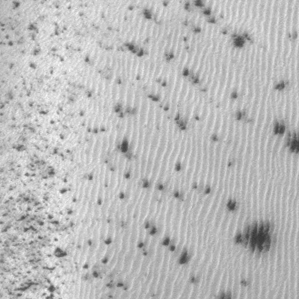
Label: frost